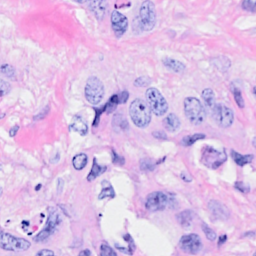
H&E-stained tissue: Breast